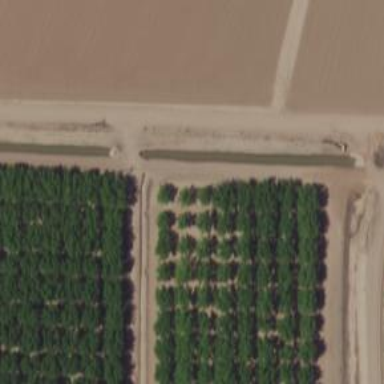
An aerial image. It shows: Irrigation canal designed for service purposes.